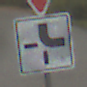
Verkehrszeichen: VerlaufVorfahrtsstrasse4
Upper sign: VorfahrtGewaehren
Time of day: SunriseSunset
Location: Outdoor (Nature)
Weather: PartlyCloudy
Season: NotSpecified
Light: Natural